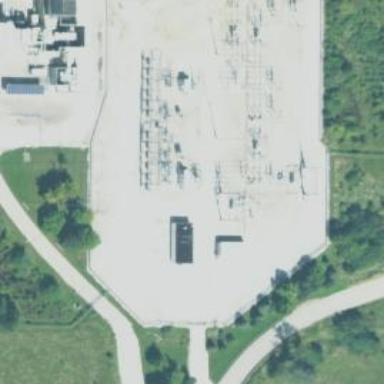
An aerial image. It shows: Switch used for power control.